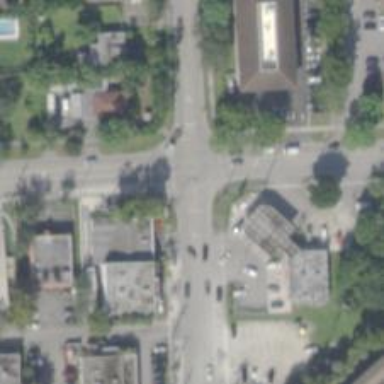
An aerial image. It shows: Marked road crossing.